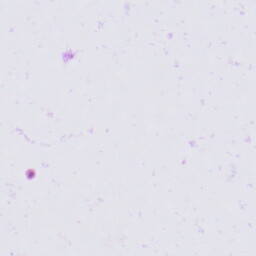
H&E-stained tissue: Prostate